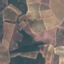
Label: PermanentCrop